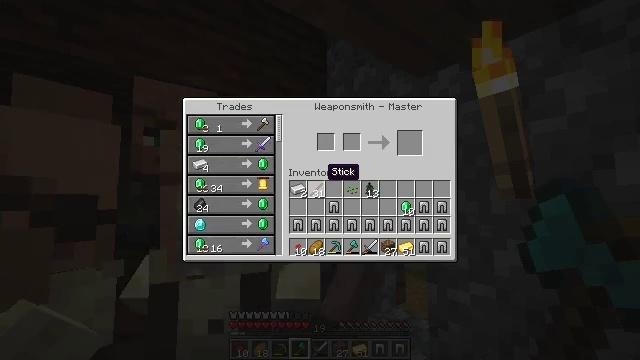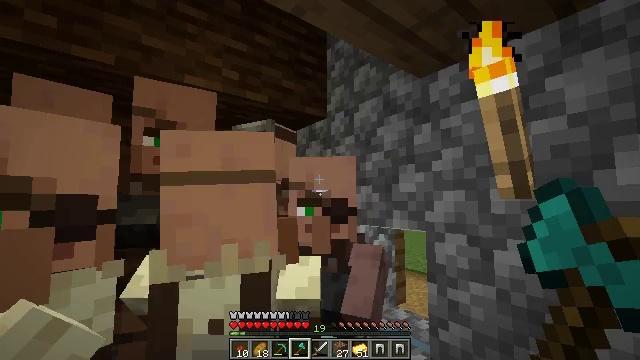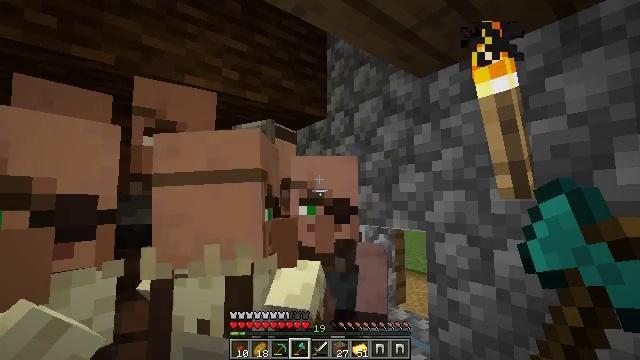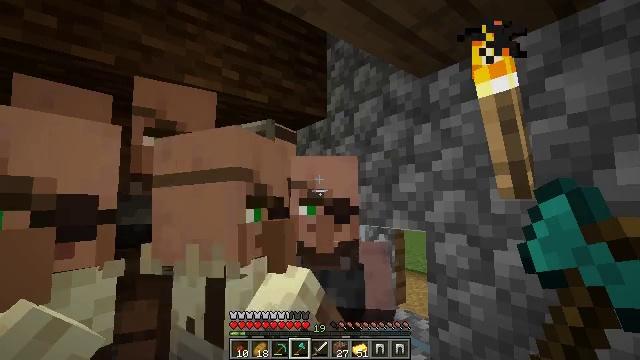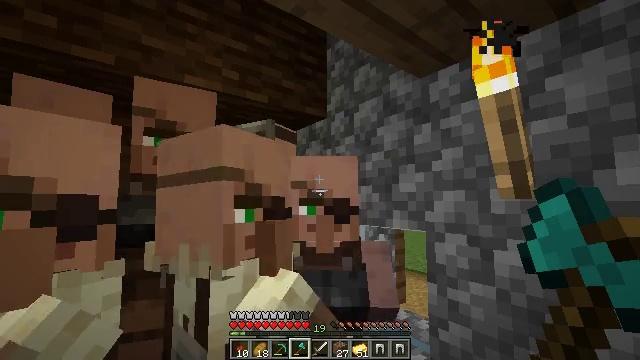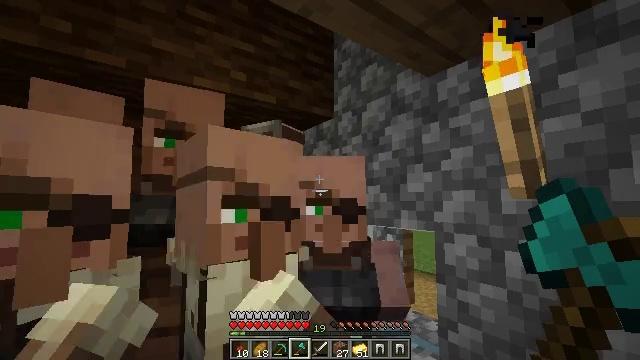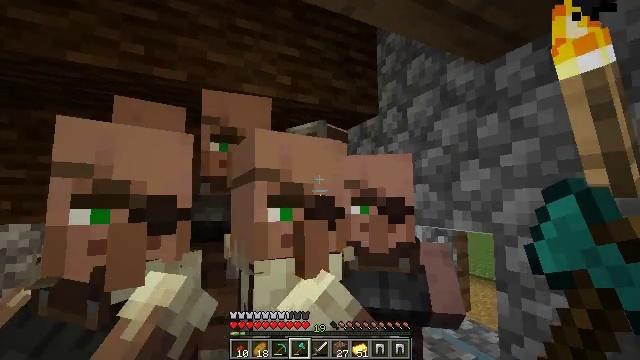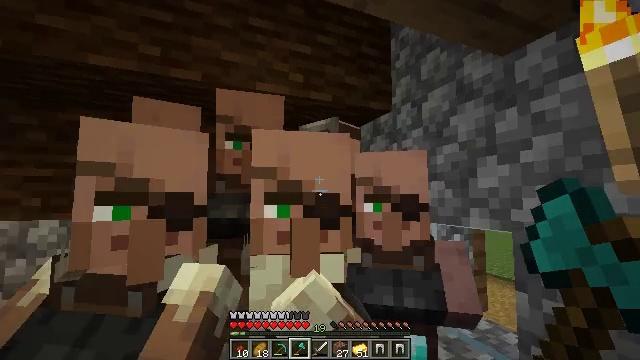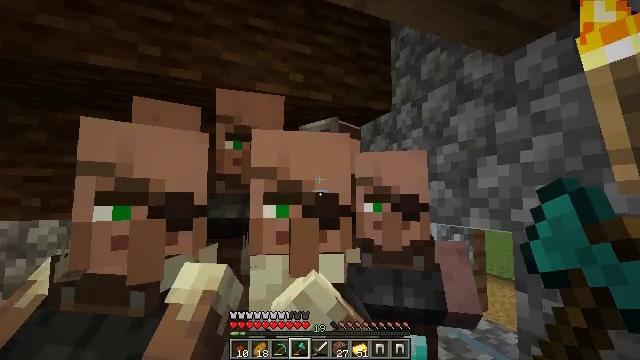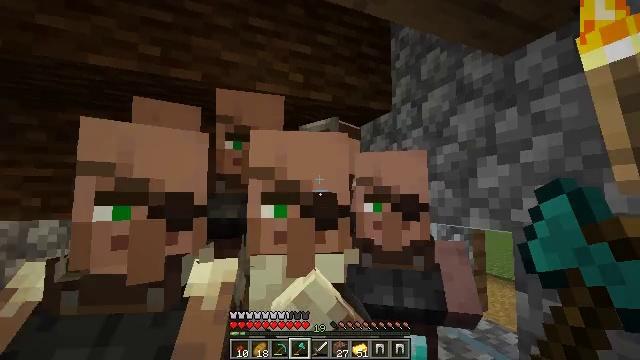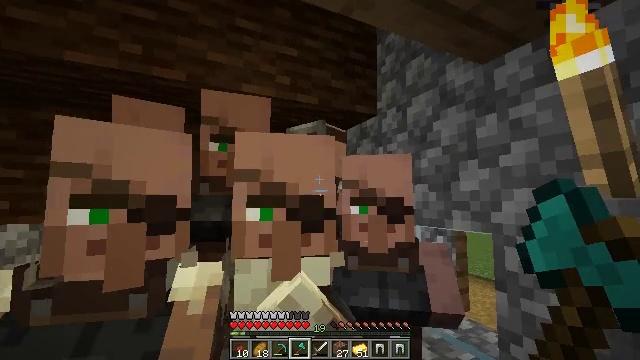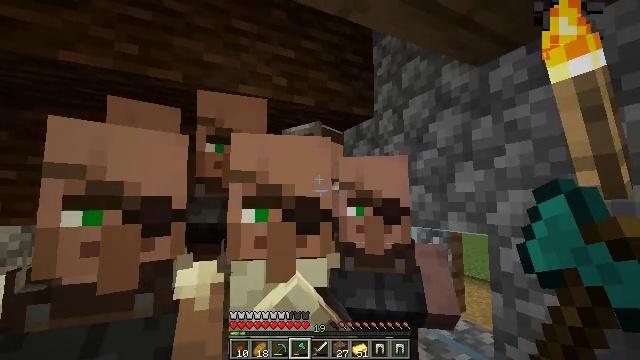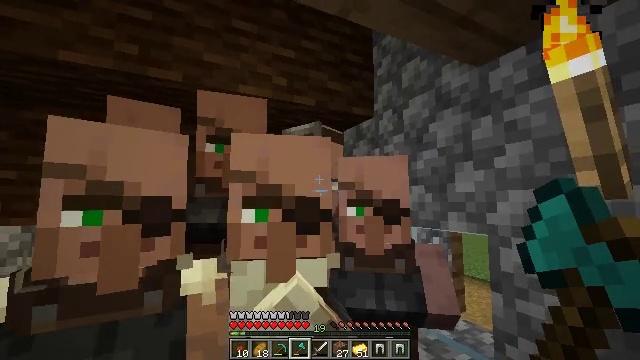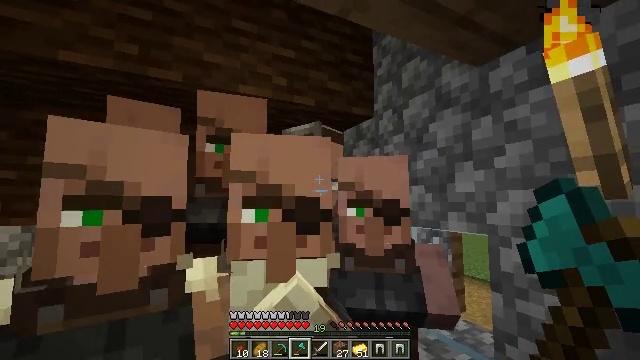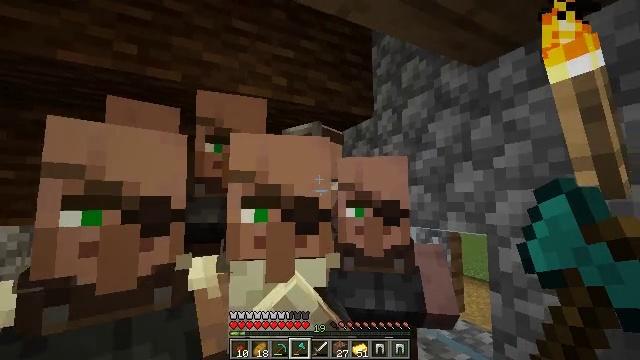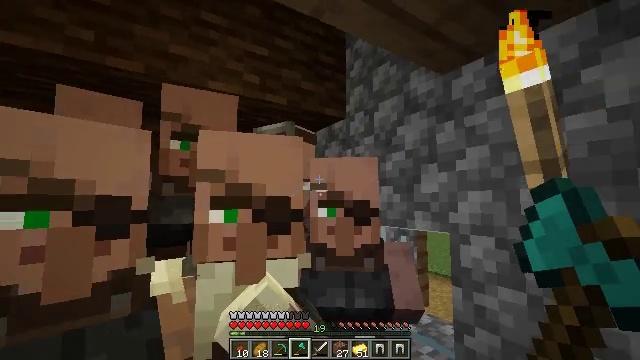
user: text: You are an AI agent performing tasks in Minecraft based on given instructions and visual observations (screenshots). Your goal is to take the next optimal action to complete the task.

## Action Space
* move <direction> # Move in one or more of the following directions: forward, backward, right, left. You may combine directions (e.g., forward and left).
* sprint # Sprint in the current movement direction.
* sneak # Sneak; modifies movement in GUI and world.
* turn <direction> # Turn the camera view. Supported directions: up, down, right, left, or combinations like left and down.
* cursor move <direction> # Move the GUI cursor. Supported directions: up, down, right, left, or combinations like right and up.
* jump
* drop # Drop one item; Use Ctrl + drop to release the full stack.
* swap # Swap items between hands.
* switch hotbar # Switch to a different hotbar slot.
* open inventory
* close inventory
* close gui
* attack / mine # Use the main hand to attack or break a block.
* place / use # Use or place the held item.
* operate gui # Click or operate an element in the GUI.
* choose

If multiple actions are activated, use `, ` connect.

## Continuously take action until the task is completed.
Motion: motion action
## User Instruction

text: Craft a pair of chainmail leggings in the crafting table.
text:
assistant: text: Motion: no_op
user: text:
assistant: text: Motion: close gui
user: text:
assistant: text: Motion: no_op
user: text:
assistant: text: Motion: no_op
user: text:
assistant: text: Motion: turn left
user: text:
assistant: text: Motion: turn left
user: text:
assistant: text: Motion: turn left
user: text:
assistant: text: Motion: no_op
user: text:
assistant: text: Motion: no_op
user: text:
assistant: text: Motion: turn right
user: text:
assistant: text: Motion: no_op
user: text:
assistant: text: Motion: no_op
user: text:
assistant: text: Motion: no_op
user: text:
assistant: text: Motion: no_op
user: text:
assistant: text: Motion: turn right
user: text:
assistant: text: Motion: turn right
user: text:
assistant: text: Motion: turn right and down
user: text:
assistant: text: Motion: turn right and down
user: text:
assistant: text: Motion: turn right and down
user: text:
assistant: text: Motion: turn right and down
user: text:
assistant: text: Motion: move forward
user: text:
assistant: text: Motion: move forward
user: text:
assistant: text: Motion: move forward, turn left
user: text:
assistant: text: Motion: move forward, turn left
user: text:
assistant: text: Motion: move forward, turn left
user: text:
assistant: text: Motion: move forward, turn left and up
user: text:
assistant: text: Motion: move forward, turn left and up
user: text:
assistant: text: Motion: turn left and up
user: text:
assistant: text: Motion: turn left and up
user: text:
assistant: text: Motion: turn left and up